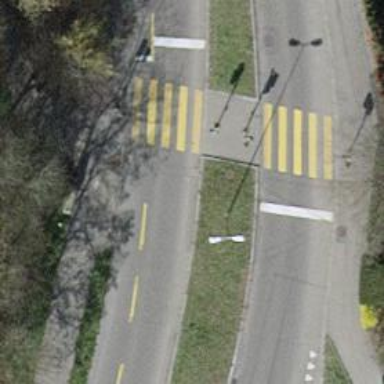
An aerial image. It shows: Road crossing with traffic signals and island.